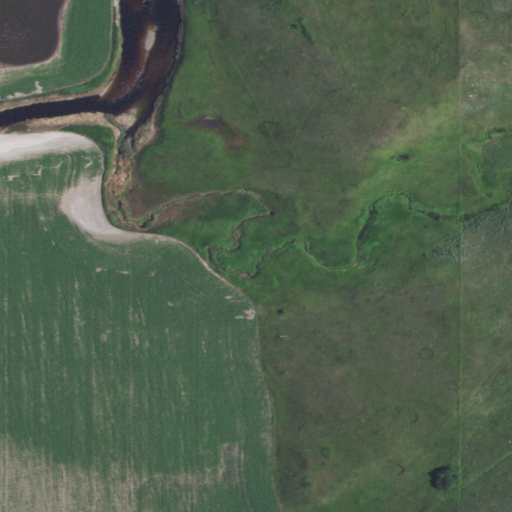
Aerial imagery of valley in North Dakota named Peterson Coulee containing pasture, cultivated crops, grassland, open water, and evergreen forest